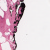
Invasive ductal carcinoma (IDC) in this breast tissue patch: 0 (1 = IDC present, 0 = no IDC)